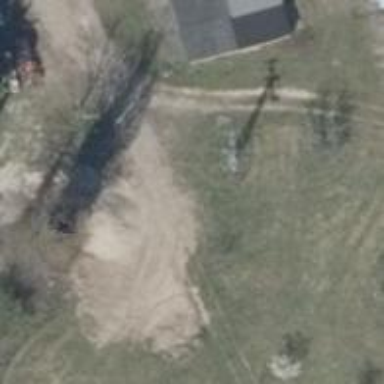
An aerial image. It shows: Minor power line.